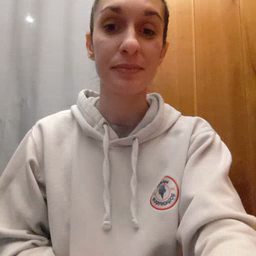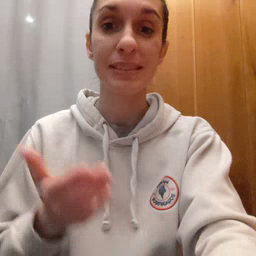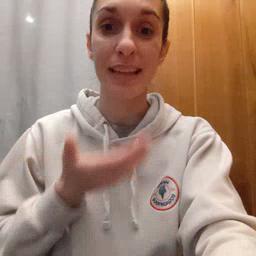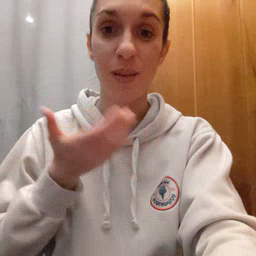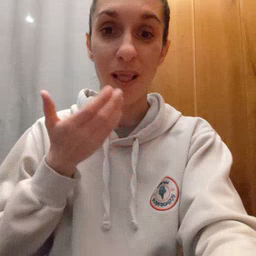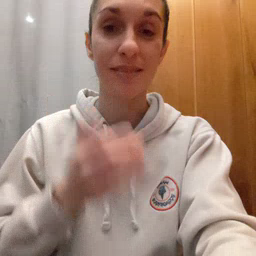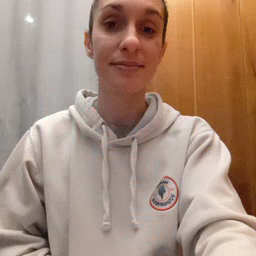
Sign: cereal